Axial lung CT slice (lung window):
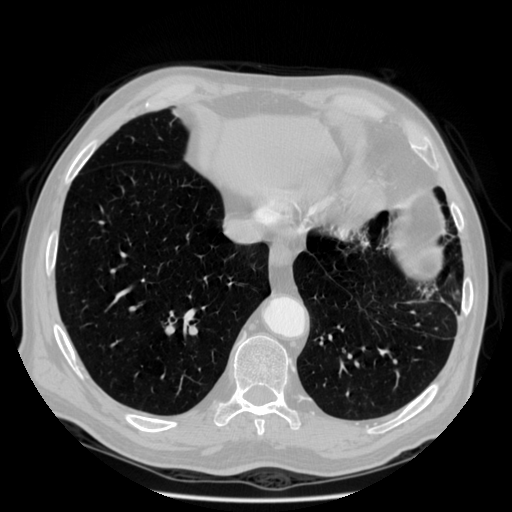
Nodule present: no